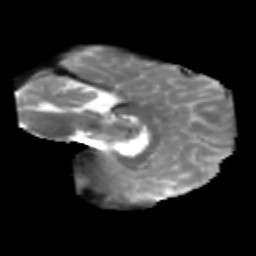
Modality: T2w
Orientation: sagittal
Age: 38
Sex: female
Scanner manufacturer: siemens
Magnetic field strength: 3 T
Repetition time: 1.8 s
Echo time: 0.07 s